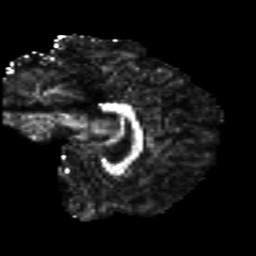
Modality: FA
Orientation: sagittal
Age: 27
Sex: male
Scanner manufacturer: siemens
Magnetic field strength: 3 T
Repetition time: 8.8 s
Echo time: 0.085 s